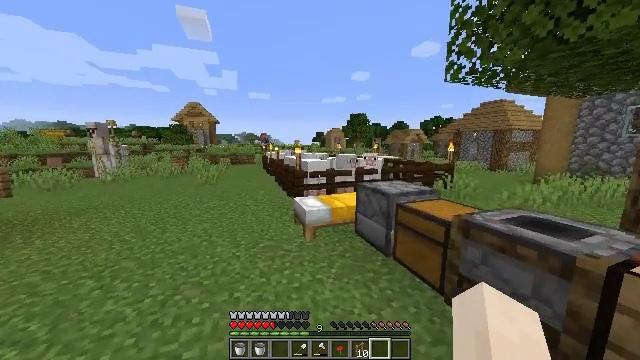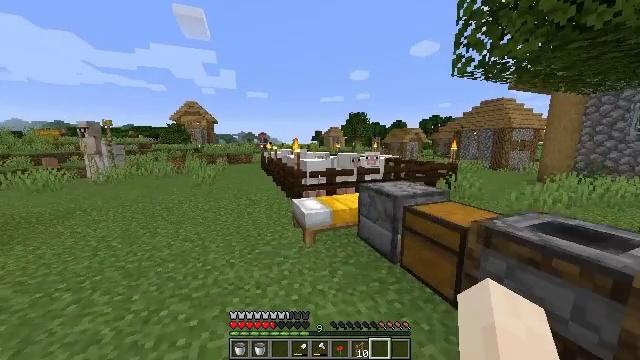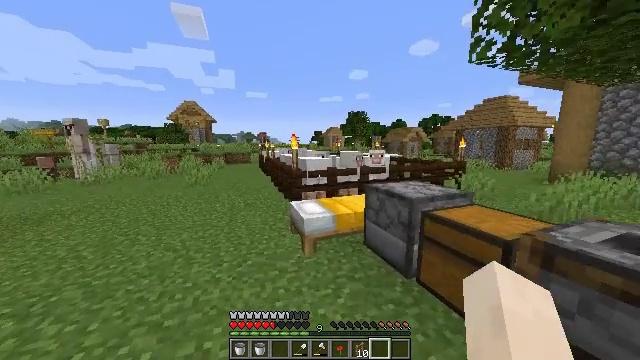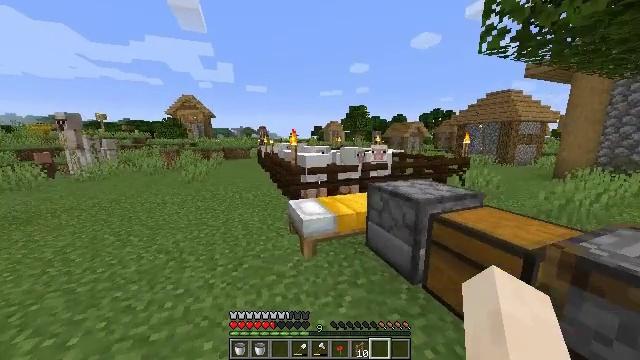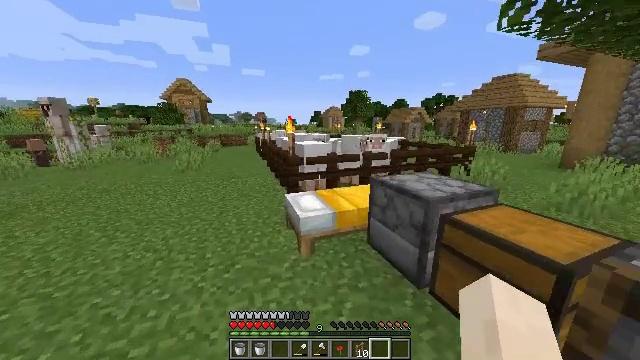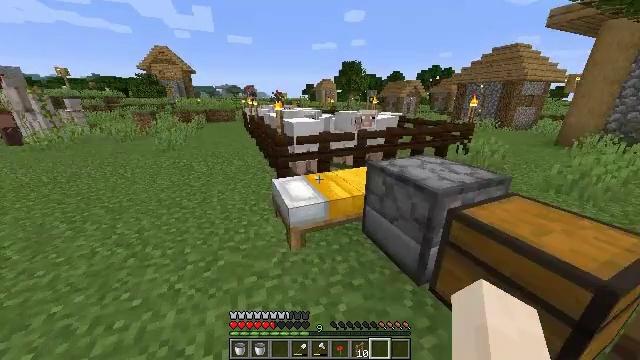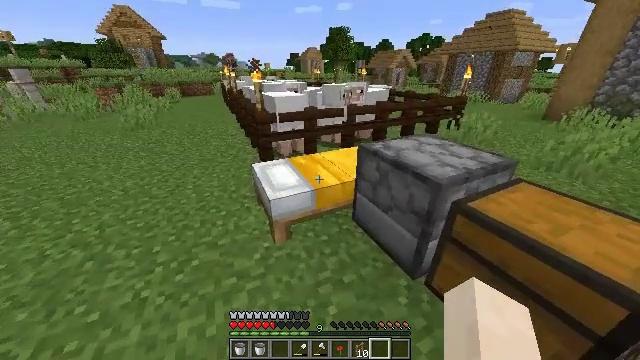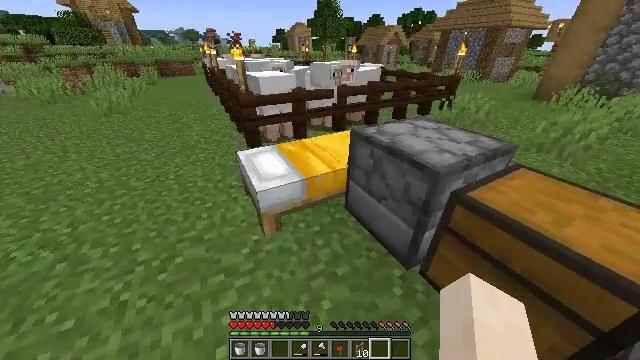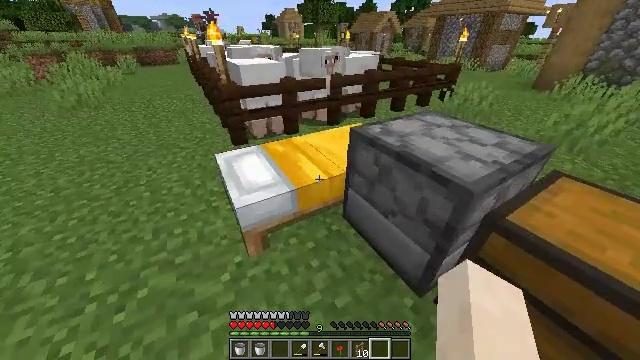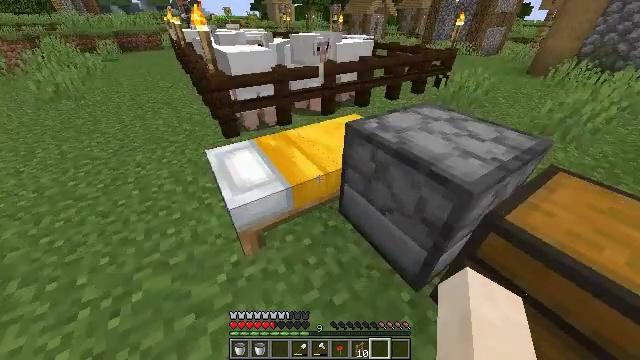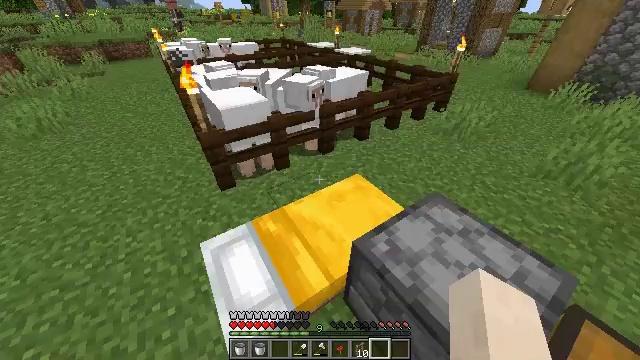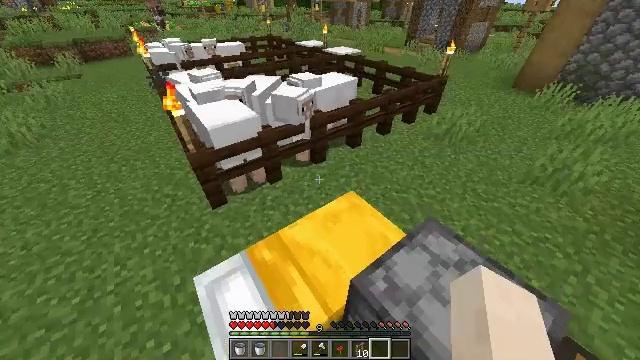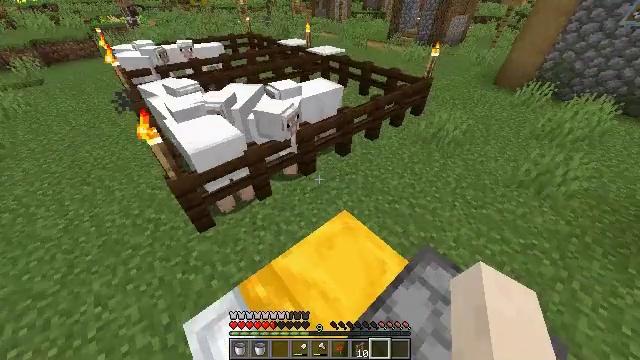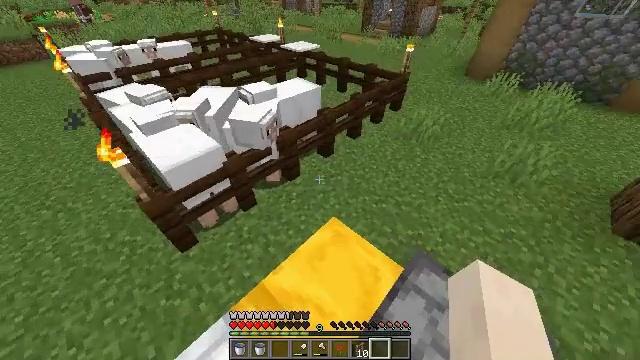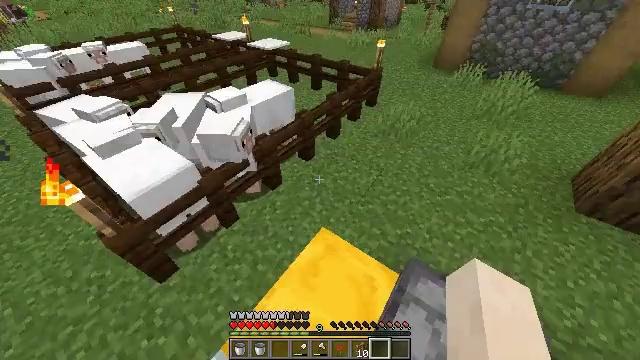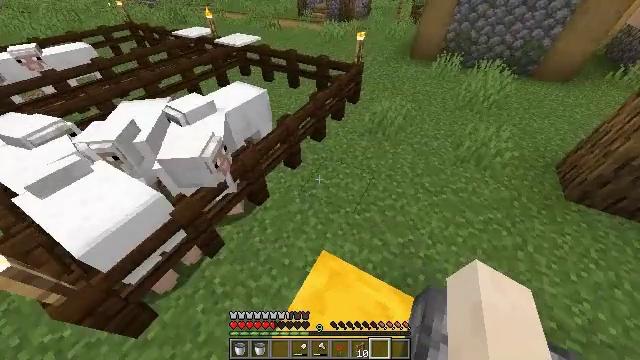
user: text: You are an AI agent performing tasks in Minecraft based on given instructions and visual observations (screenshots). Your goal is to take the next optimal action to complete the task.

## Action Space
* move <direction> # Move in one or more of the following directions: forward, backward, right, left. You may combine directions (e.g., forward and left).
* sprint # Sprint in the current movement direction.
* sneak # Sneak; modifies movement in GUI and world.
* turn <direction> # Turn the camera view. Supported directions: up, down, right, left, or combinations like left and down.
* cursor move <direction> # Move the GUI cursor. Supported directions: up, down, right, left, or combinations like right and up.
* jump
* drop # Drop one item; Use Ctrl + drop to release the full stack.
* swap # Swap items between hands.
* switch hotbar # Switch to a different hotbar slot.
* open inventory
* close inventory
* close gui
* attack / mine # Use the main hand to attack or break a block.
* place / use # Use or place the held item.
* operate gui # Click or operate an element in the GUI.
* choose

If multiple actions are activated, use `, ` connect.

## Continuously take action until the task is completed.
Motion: motion action
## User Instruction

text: Harvest the dark oak sapling.
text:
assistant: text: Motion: move forward
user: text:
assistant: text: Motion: move forward, sprint
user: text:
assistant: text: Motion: move forward, sprint, turn down
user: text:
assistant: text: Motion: move forward, sprint, turn down
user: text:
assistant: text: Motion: move forward, sprint, turn right and down
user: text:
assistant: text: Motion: move forward, sprint, turn right and down
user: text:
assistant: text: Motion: move forward, turn right and down
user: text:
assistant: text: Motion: move forward, turn right and down
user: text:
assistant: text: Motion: move forward, turn right and down, jump
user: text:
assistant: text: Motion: move forward, turn right and down, jump
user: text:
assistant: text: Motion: move forward, turn right and down, jump
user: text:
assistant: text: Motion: move forward, turn right and down, jump
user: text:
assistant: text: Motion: move forward, turn right and down, jump
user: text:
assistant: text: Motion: move forward, turn right and down, jump
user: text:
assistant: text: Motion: move forward, turn right and down
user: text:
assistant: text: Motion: move forward and move right, turn right
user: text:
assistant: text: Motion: move forward and move right
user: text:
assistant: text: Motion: move forward and move right, turn right
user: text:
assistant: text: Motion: move forward and move right, turn right
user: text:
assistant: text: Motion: move forward and move right, turn right and down
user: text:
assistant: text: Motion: move forward and move right
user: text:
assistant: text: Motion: move forward and move right
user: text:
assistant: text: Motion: move forward and move right, turn left and down
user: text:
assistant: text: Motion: move forward and move right, turn left
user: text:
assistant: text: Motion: move forward and move right, turn left
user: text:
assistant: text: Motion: move right, turn left
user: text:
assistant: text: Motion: move right, turn left and up
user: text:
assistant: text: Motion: move right, turn left and up
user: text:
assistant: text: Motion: move right, turn left and up
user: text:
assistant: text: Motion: turn left and up